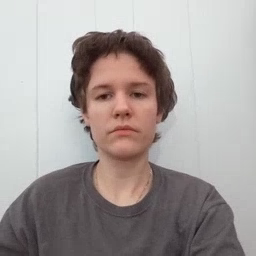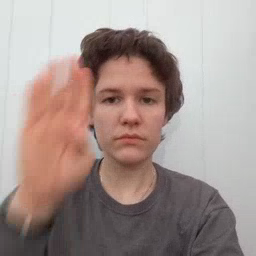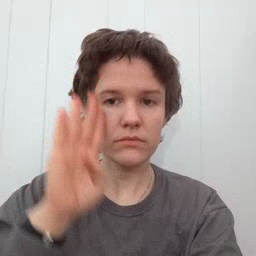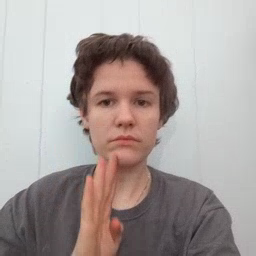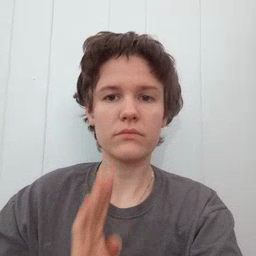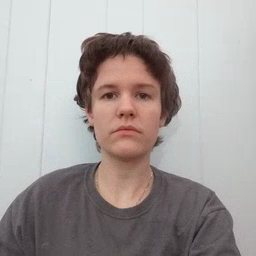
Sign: brown